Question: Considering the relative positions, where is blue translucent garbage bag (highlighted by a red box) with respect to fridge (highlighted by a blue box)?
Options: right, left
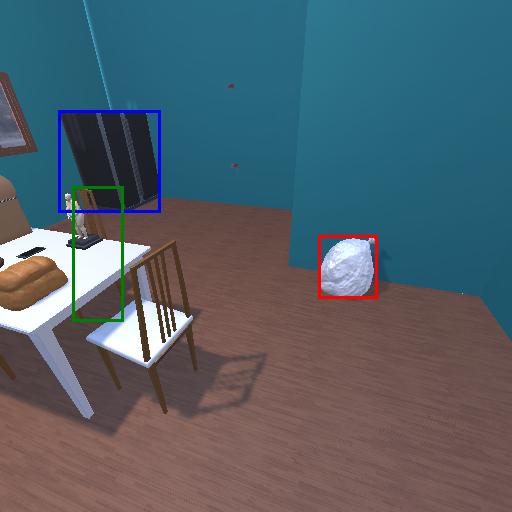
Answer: right